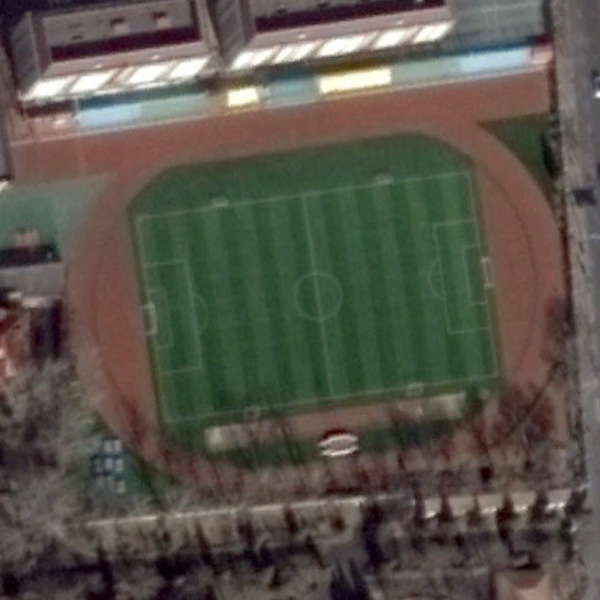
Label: Playground